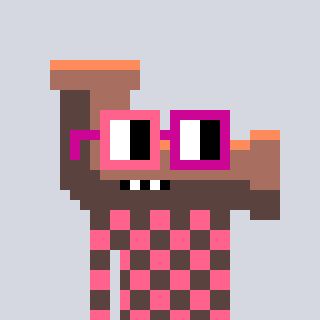
a pixel art character with square pink and red glasses, a pipe-shaped head and a darkbrown-colored body on a cool background